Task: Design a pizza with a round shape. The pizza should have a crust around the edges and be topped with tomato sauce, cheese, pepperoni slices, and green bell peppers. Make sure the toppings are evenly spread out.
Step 472:
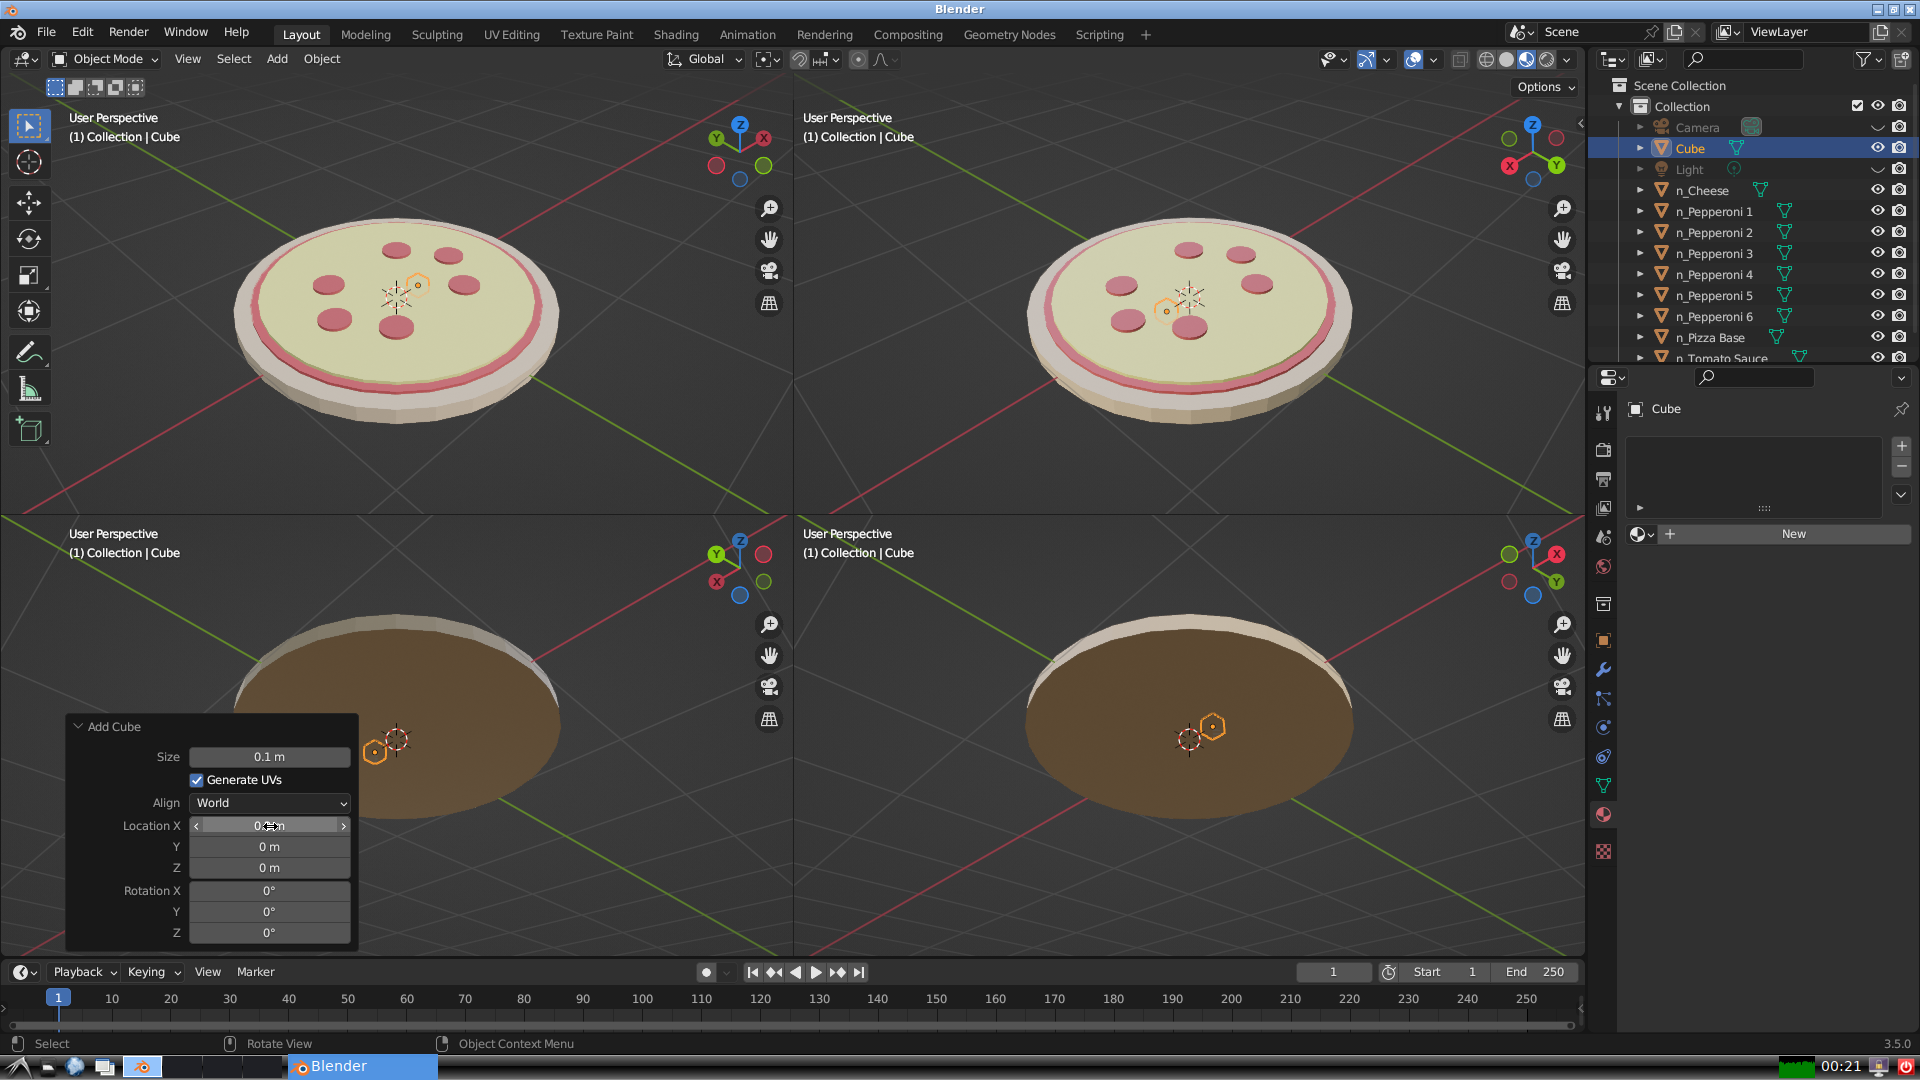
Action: {"mouse_move": [270, 847]}